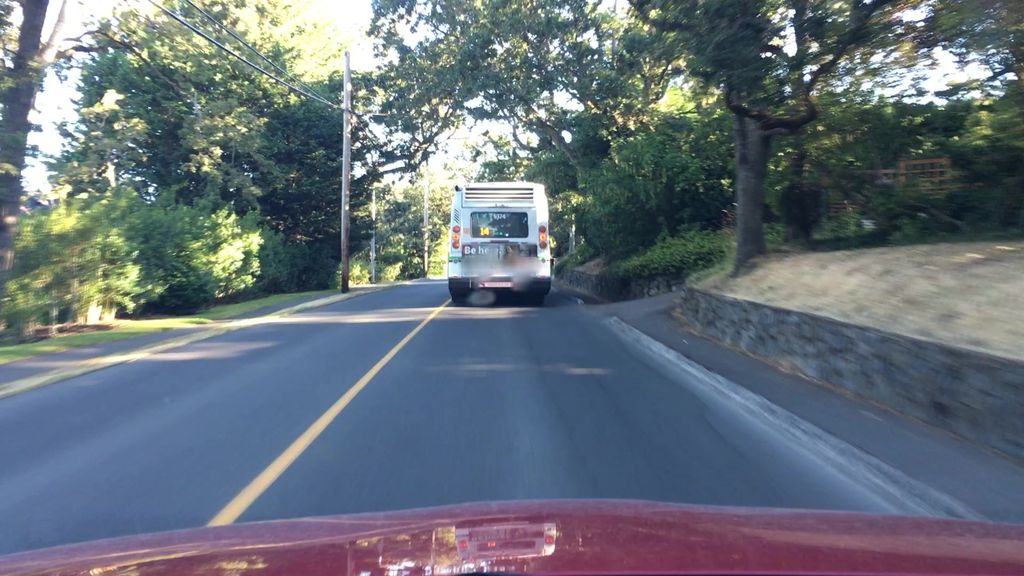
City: victoria